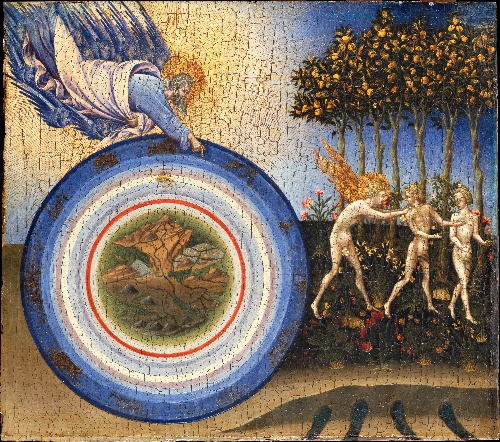
Title: The Creation of the World and the Expulsion from Paradise
Artist: Giovanni di Paolo (Giovanni di Paolo di Grazia)
Artist bio: Italian, Siena 1398–1482 Siena
Date: 1445
Object type: Painting
Classification: Paintings
Medium: Tempera and gold on wood
Dimensions: Overall: 18 1/4 × 20 1/2 in. (46.4 × 52.1 cm)
Department: Robert Lehman Collection
Credit line: Robert Lehman Collection, 1975
Accession year: 1975
Repository: Metropolitan Museum of Art, New York, NY
Tags: Angels|Gods|Adam|Eve